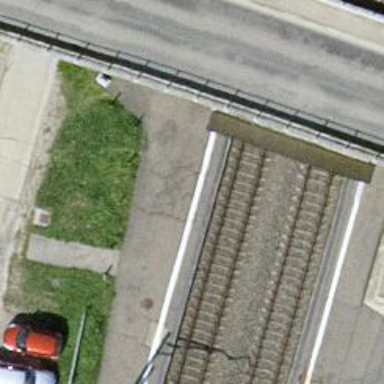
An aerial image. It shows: Stop position for public transport at railway stop.